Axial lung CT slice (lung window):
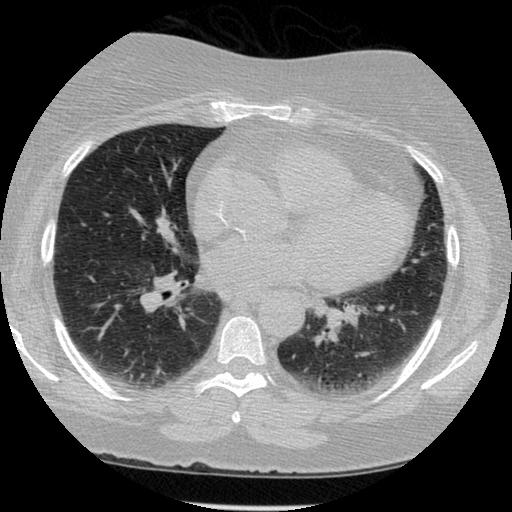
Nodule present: no